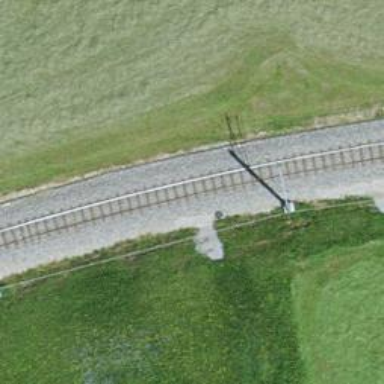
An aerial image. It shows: Narrow gauge railway with electrified contact lines.